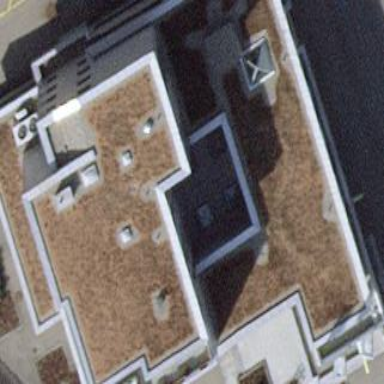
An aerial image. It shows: Bank building.